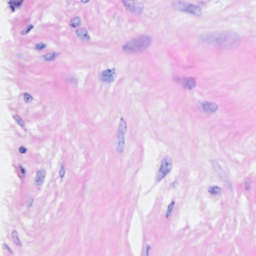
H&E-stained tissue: Breast